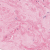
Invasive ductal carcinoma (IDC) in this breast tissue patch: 0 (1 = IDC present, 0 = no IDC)